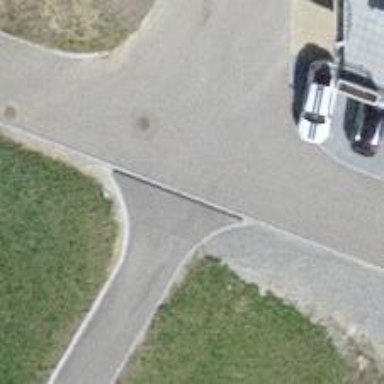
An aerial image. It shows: Turning circle on the road.